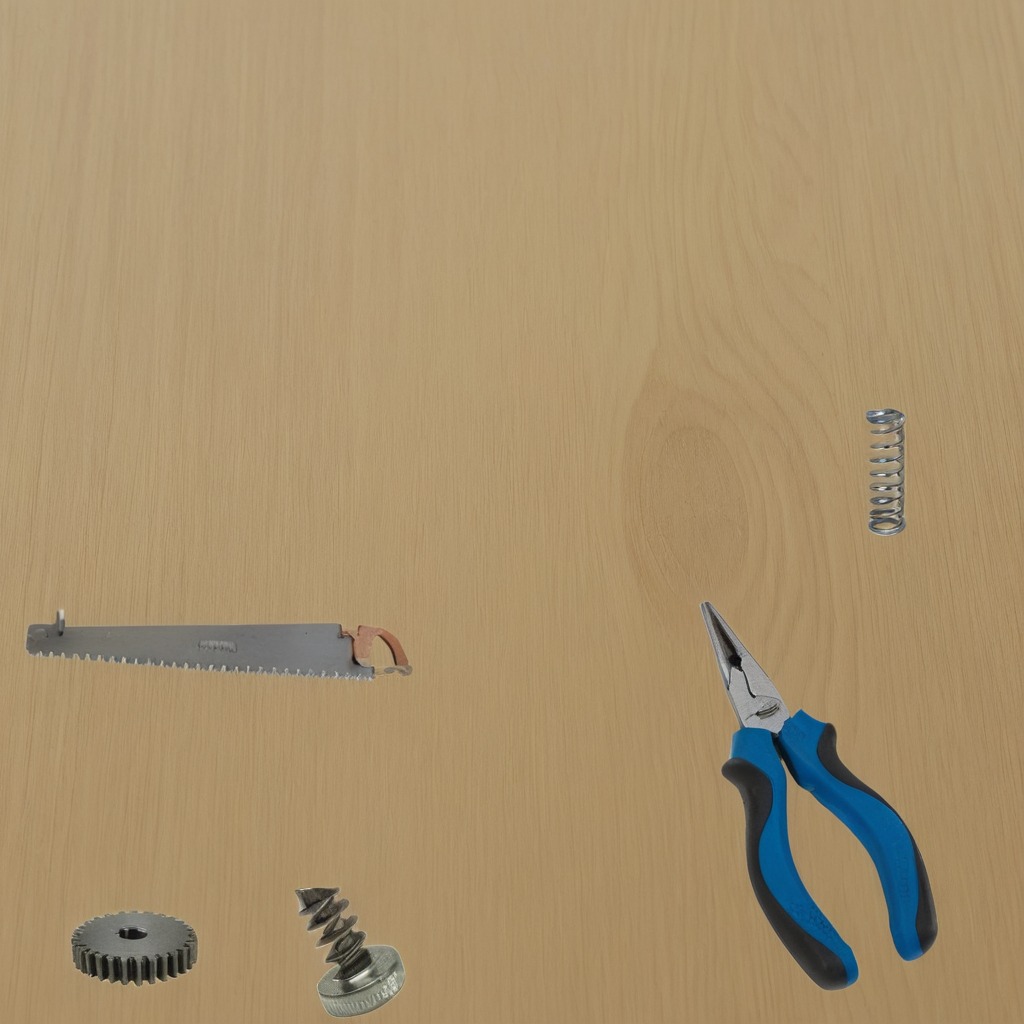
A steel gear with teeth, a metal machine screw, a pair of pliers, a coiled metal spring, and a handheld metal saw are lying on the plywood surface in the workshop.